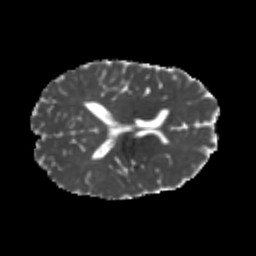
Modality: MD
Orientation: axial
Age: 23
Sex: male
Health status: healthy
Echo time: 0.074 s